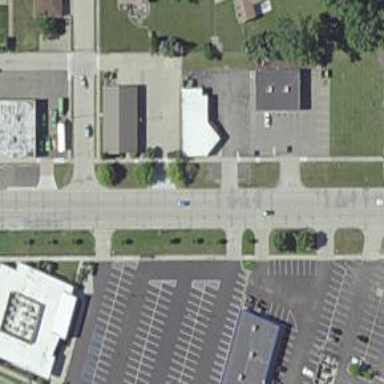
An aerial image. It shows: Tertiary road with separate sidewalk.